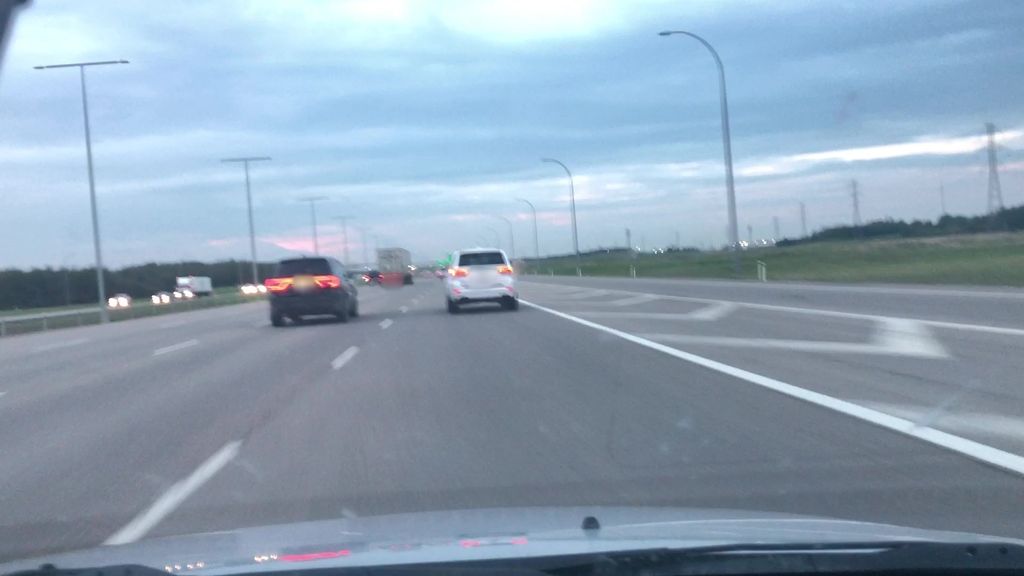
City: edmonton